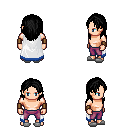
a pixel art fantasy rpg character, male body template, human, light skin, white trimmed cape, magenta pants, black long hairstyle, leather bracers, white slippers, four views (front, back, left, right), 2x2 character sprite sheet, small pixel art, hard edges, no anti-aliasing